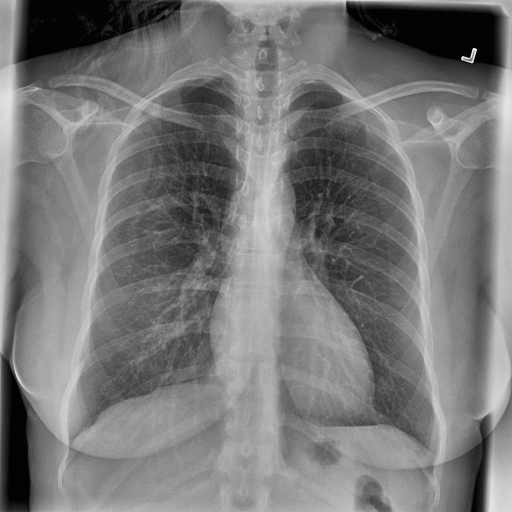
Finding: NORMAL